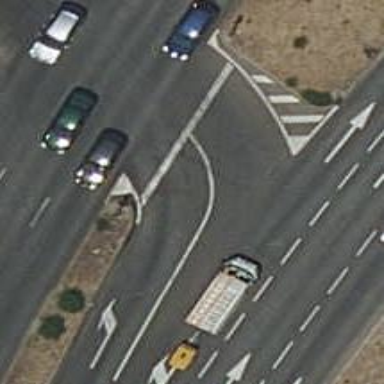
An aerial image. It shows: Road with traffic signals.